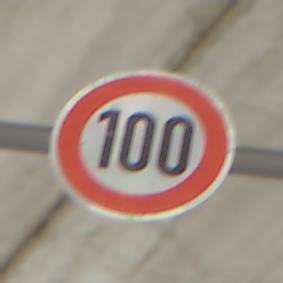
Verkehrszeichen: Geschwindigkeit100
Umgebung: Roofed, Suburban
Tageszeit: MorningAfternoon
Wetter: PartlyCloudy
Licht: Natural
Jahreszeit: Winter
Kontrast: LowContrast